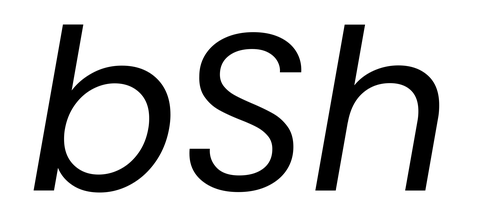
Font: Poppins-Italic